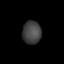
Tissue: lung
Cell type: Epithelial cells
Senescence score: 0.2136
Nuclear area (px): 419
Mean DAPI intensity: 66.821